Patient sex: M
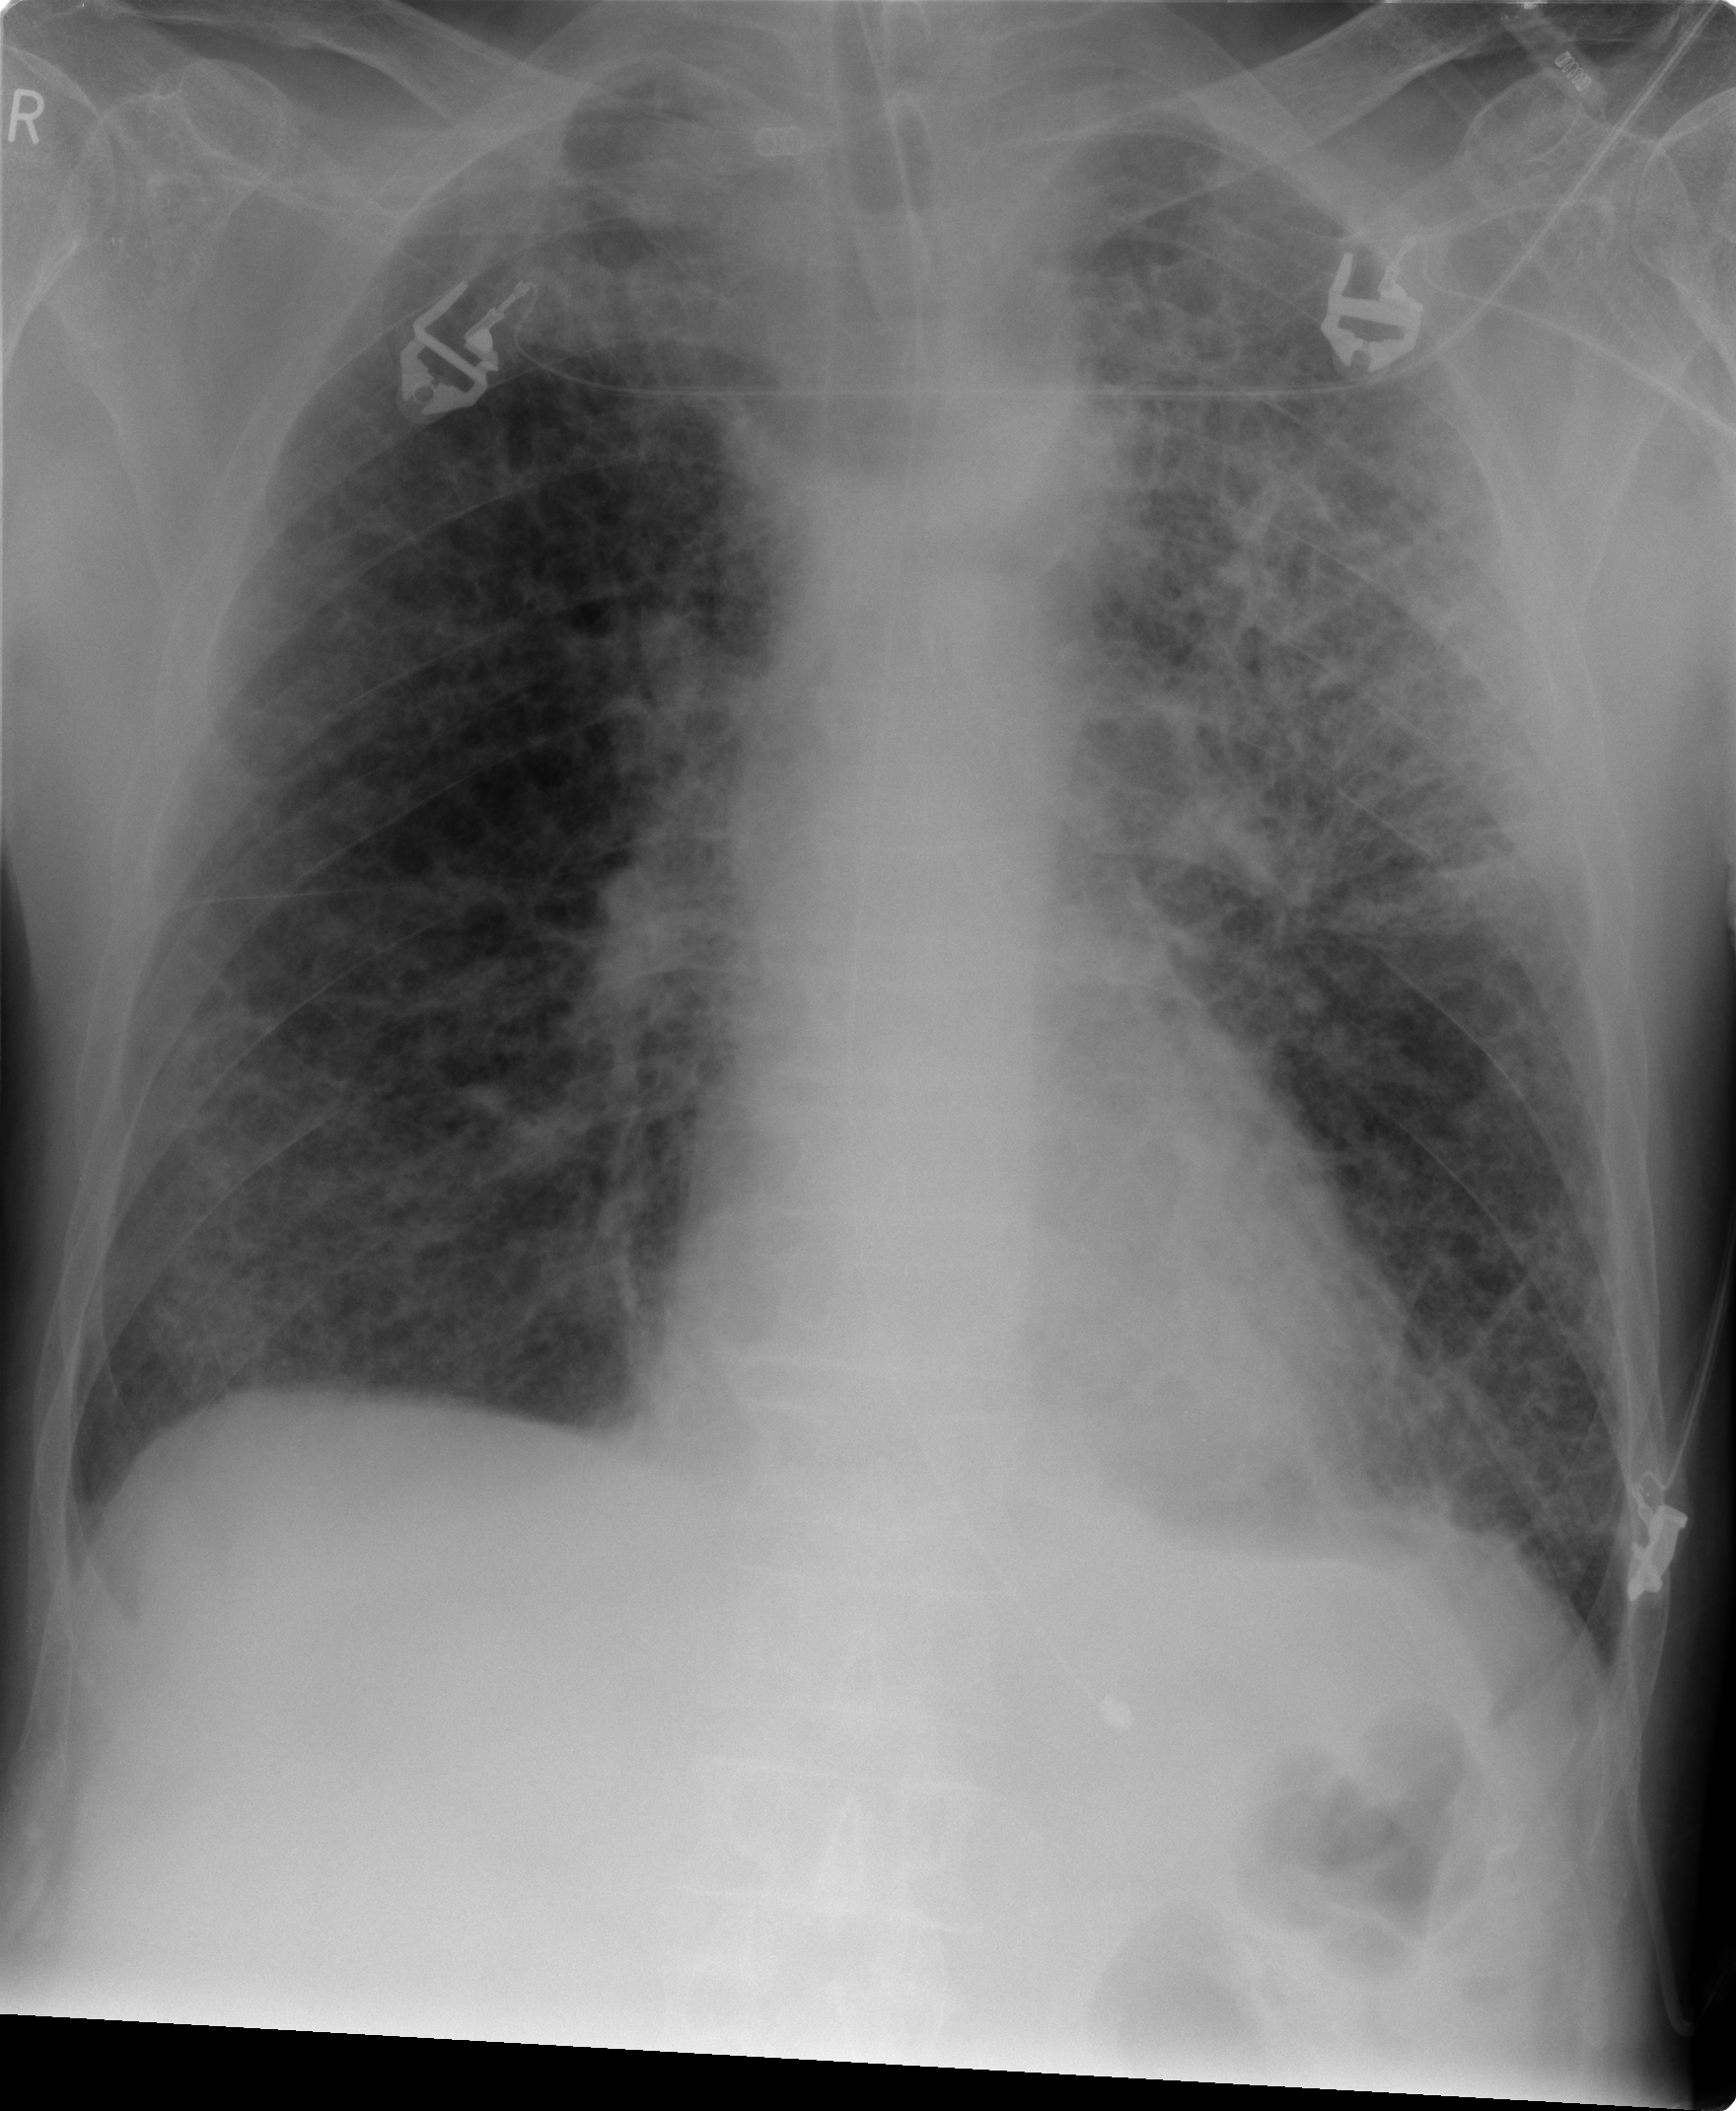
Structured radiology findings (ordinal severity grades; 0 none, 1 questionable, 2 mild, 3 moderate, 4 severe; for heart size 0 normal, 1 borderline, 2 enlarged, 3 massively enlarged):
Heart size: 0
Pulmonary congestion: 2
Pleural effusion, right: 0
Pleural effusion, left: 0
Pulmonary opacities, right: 3
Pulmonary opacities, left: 4
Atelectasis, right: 0
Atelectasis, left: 0